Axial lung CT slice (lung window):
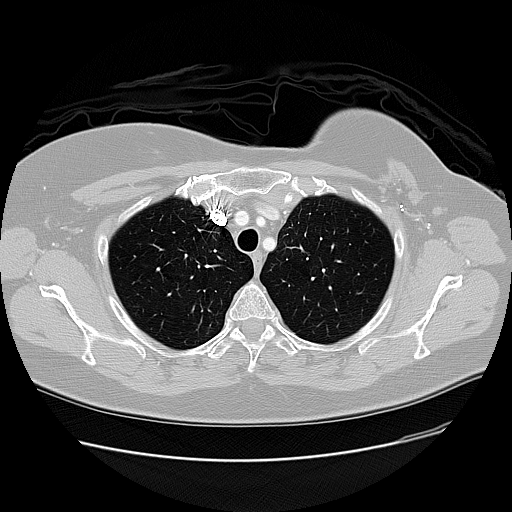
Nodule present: no